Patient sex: M
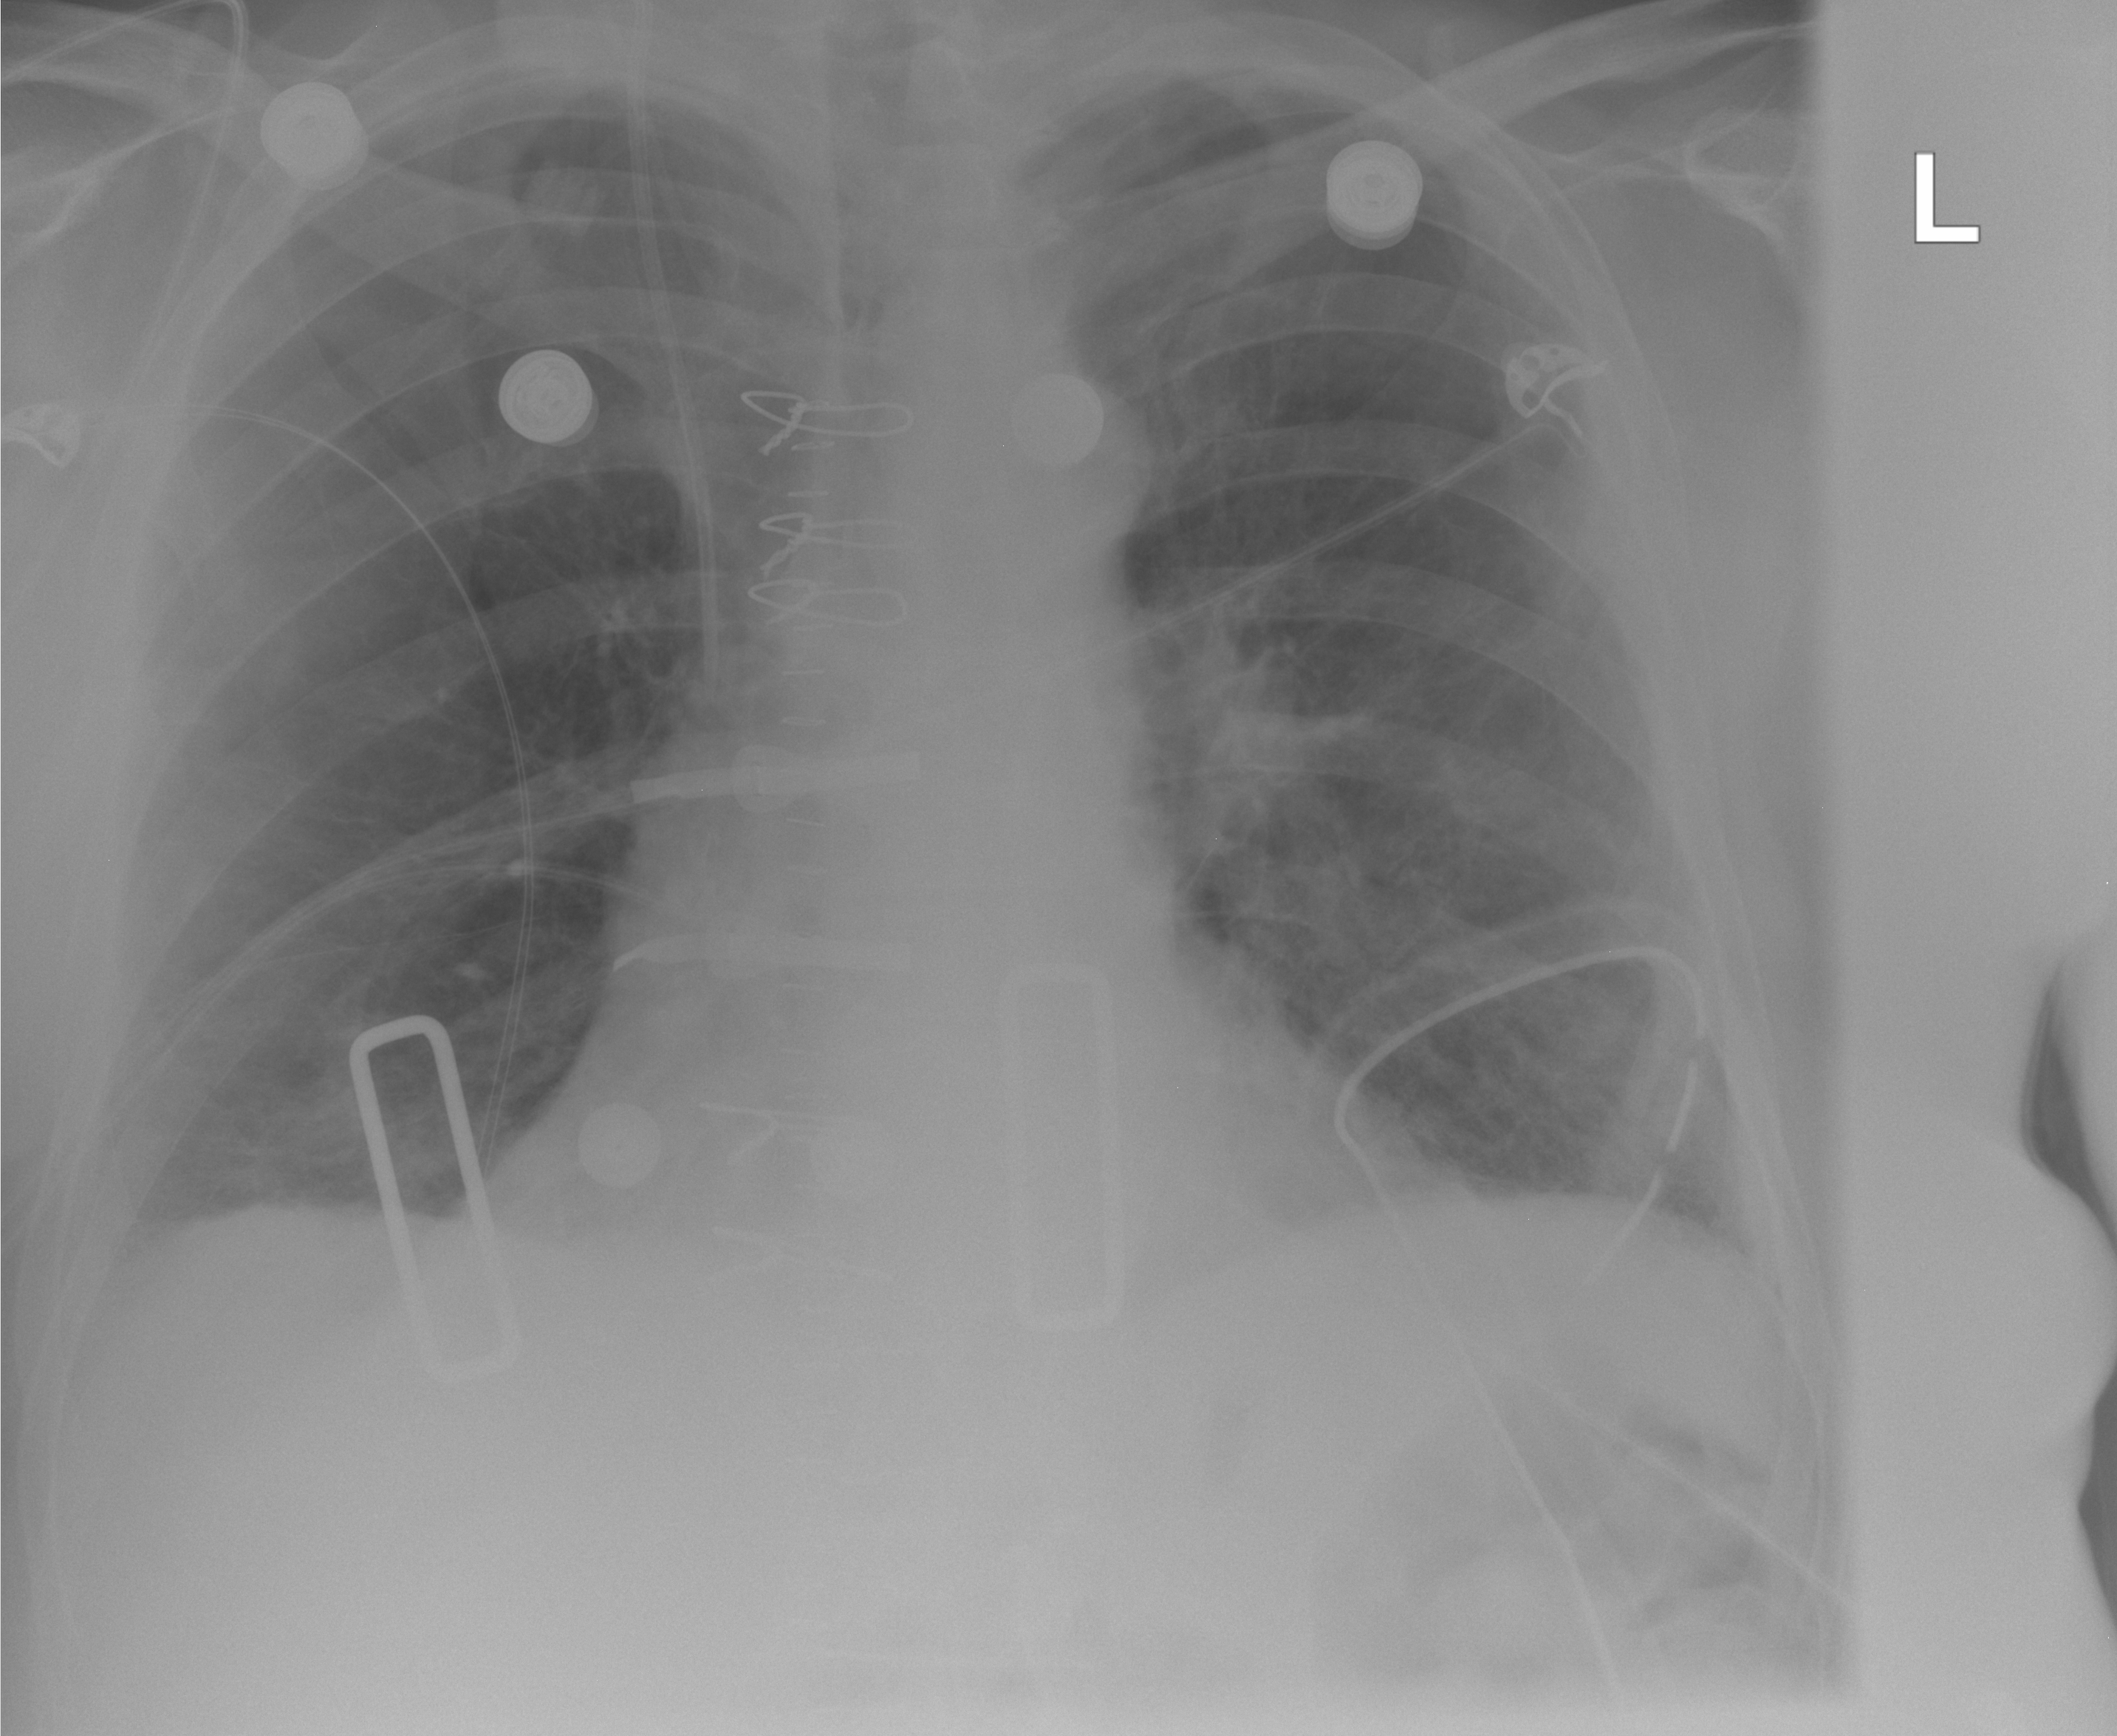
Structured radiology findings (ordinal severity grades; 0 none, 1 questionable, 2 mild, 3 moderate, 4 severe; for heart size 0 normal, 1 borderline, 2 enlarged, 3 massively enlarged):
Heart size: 0
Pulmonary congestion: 0
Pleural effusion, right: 0
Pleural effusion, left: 0
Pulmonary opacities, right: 0
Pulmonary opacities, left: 2
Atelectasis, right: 0
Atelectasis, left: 0